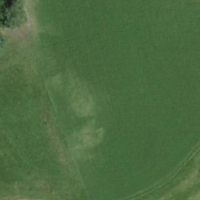
EUNIS habitat code: 52
Species observed at this site:
Salvia pratensis